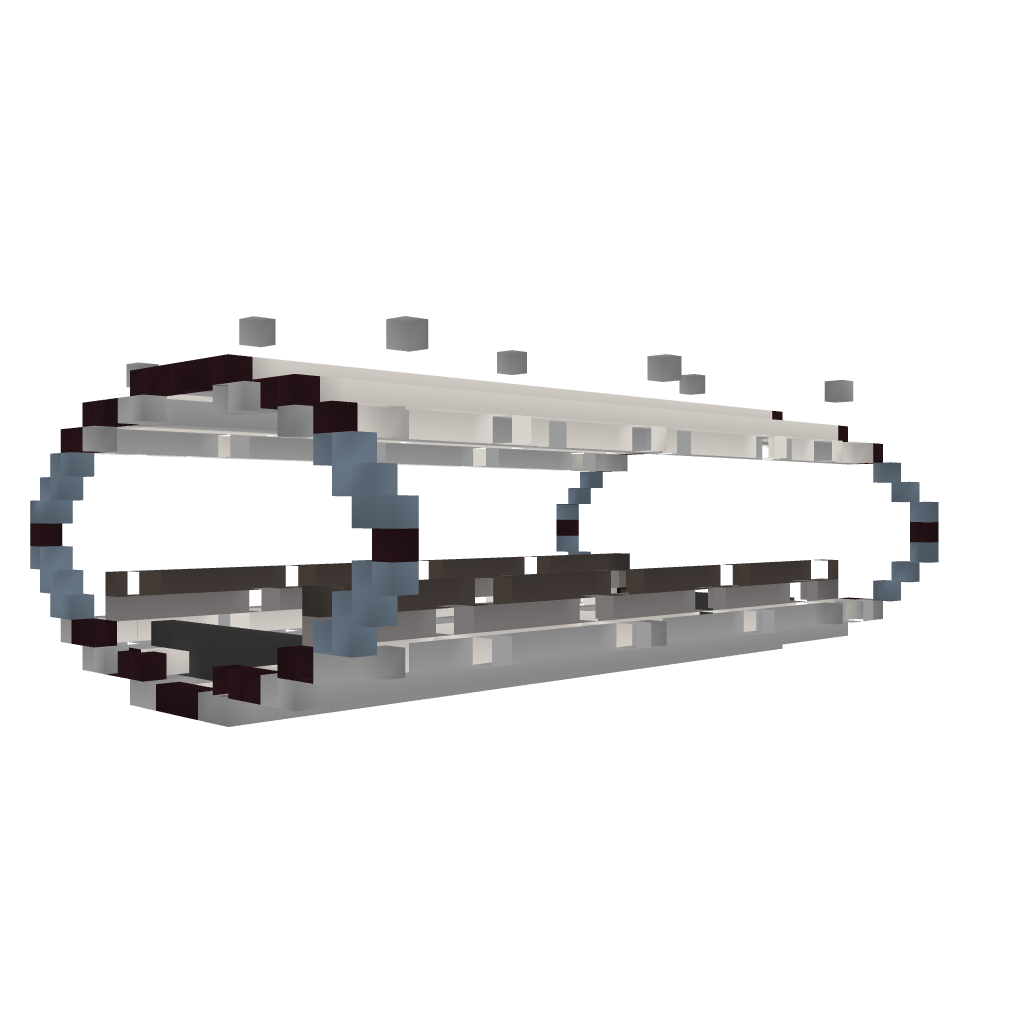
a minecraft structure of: Small modern Train-Station #1